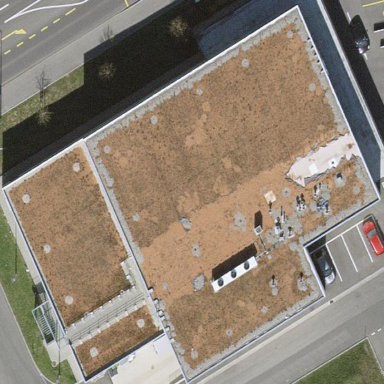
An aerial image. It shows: Building with flat roof.